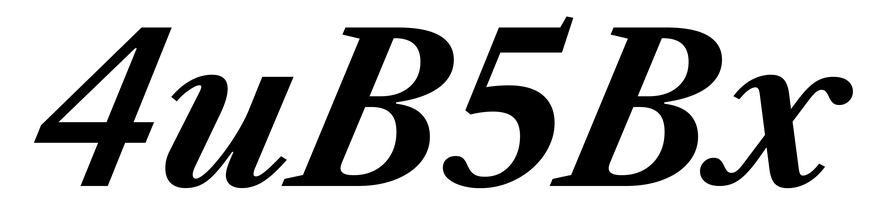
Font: LibreCaslonText-Italic_Bold_Italic